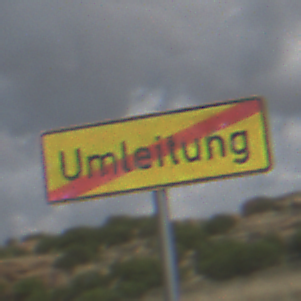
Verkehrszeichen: EndeDerUmleitungsankuendigung
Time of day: Midday
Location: Outdoor (Nature)
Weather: PartlyCloudy
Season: NotSpecified
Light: Natural